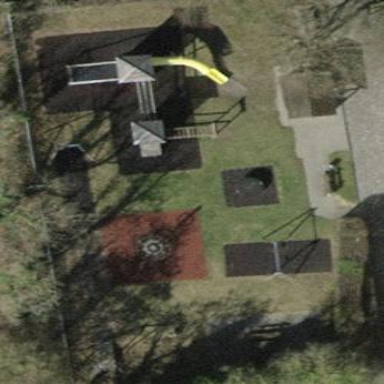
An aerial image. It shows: Playground area for leisure land.